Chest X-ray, AP view. Patient: 59 years old, sex F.
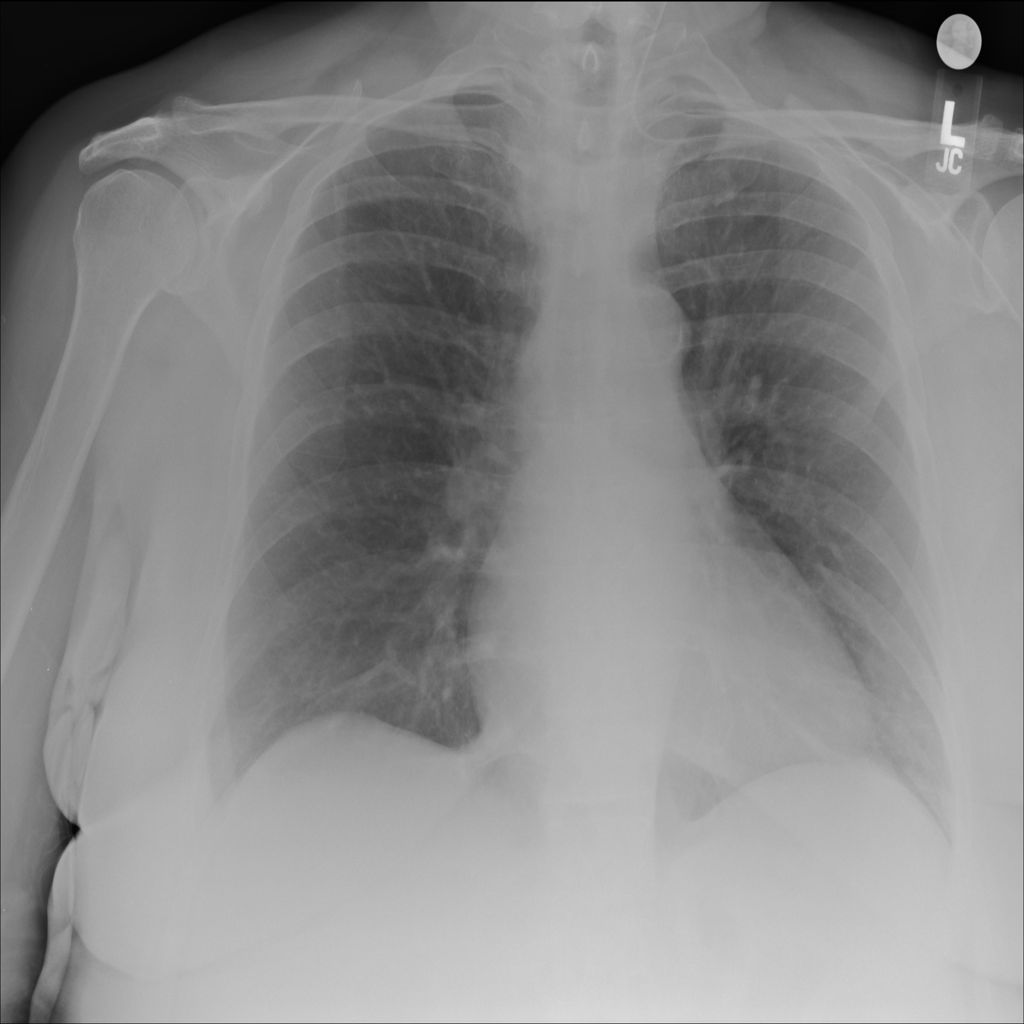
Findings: No Finding